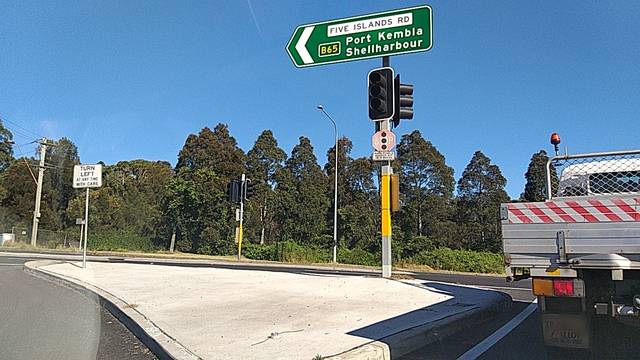
Region: Australia
Coordinates: -34.473, 150.887